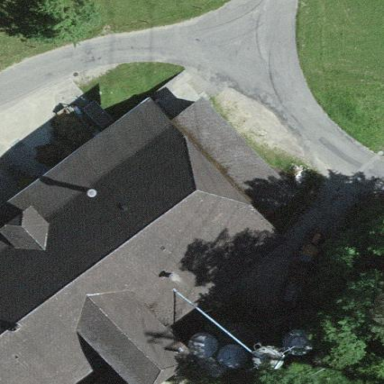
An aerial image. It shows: Farm building.